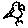
Label: bird